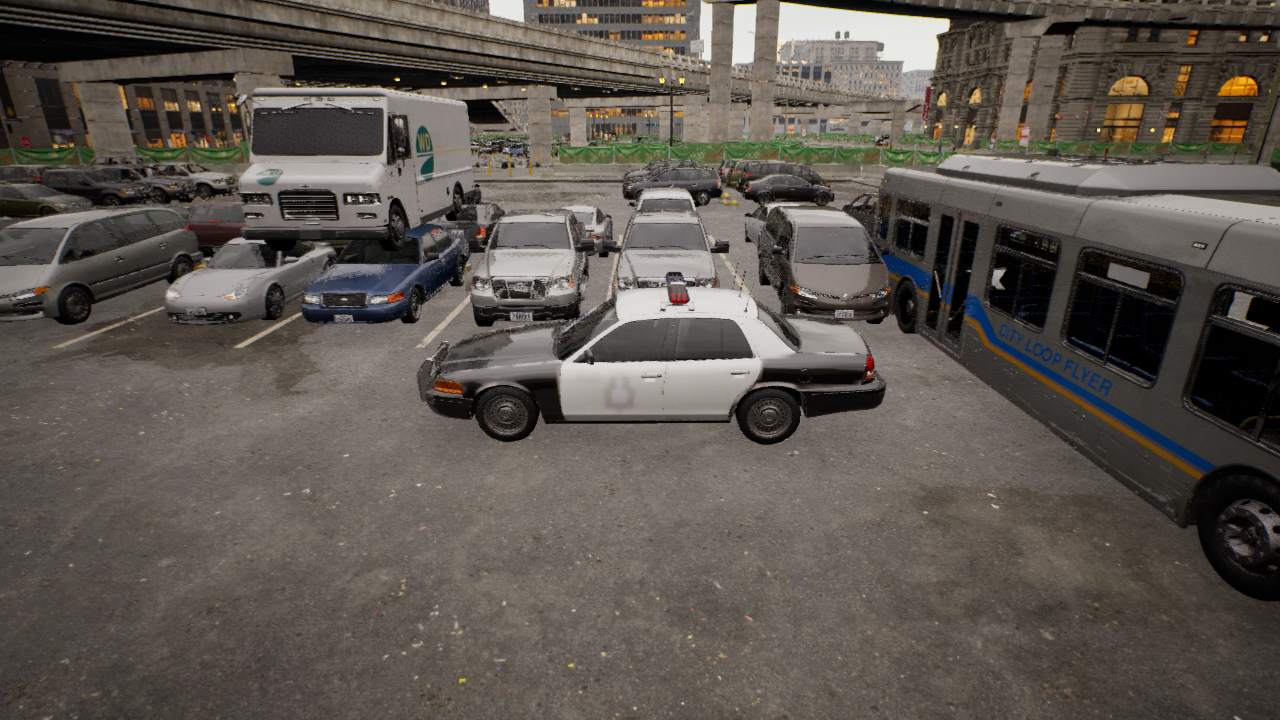
Venue: arterial
Lighting: golden hour
Vehicle rig: sedan